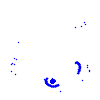
Particle: electron